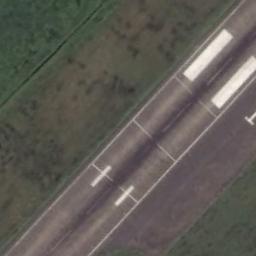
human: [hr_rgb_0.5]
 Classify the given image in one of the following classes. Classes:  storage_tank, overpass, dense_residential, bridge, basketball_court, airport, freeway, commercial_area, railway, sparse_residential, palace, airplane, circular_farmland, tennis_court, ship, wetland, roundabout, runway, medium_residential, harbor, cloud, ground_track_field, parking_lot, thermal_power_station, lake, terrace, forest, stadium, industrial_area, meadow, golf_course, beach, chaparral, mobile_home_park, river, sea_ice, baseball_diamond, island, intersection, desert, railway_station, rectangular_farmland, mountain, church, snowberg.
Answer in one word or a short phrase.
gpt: runway